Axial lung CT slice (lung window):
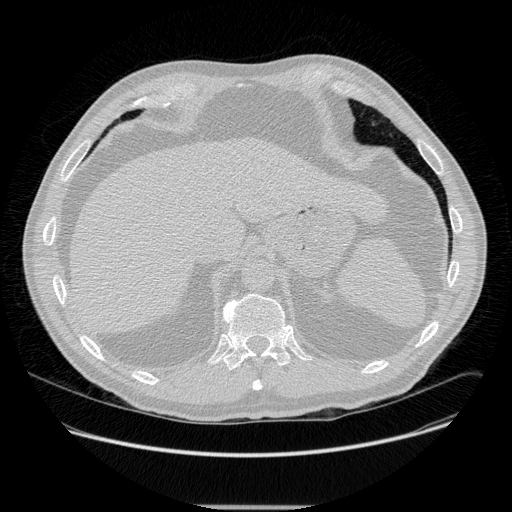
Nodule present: no